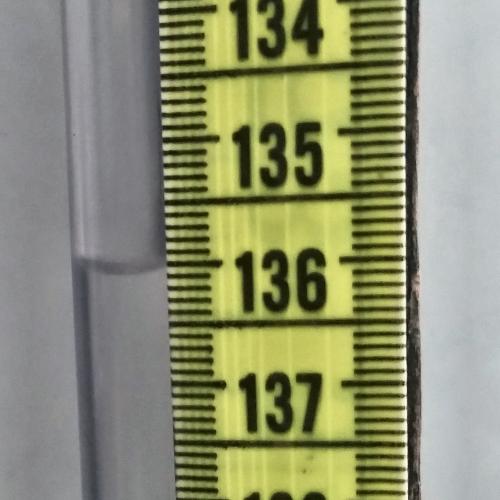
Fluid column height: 136.0 cm